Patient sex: M
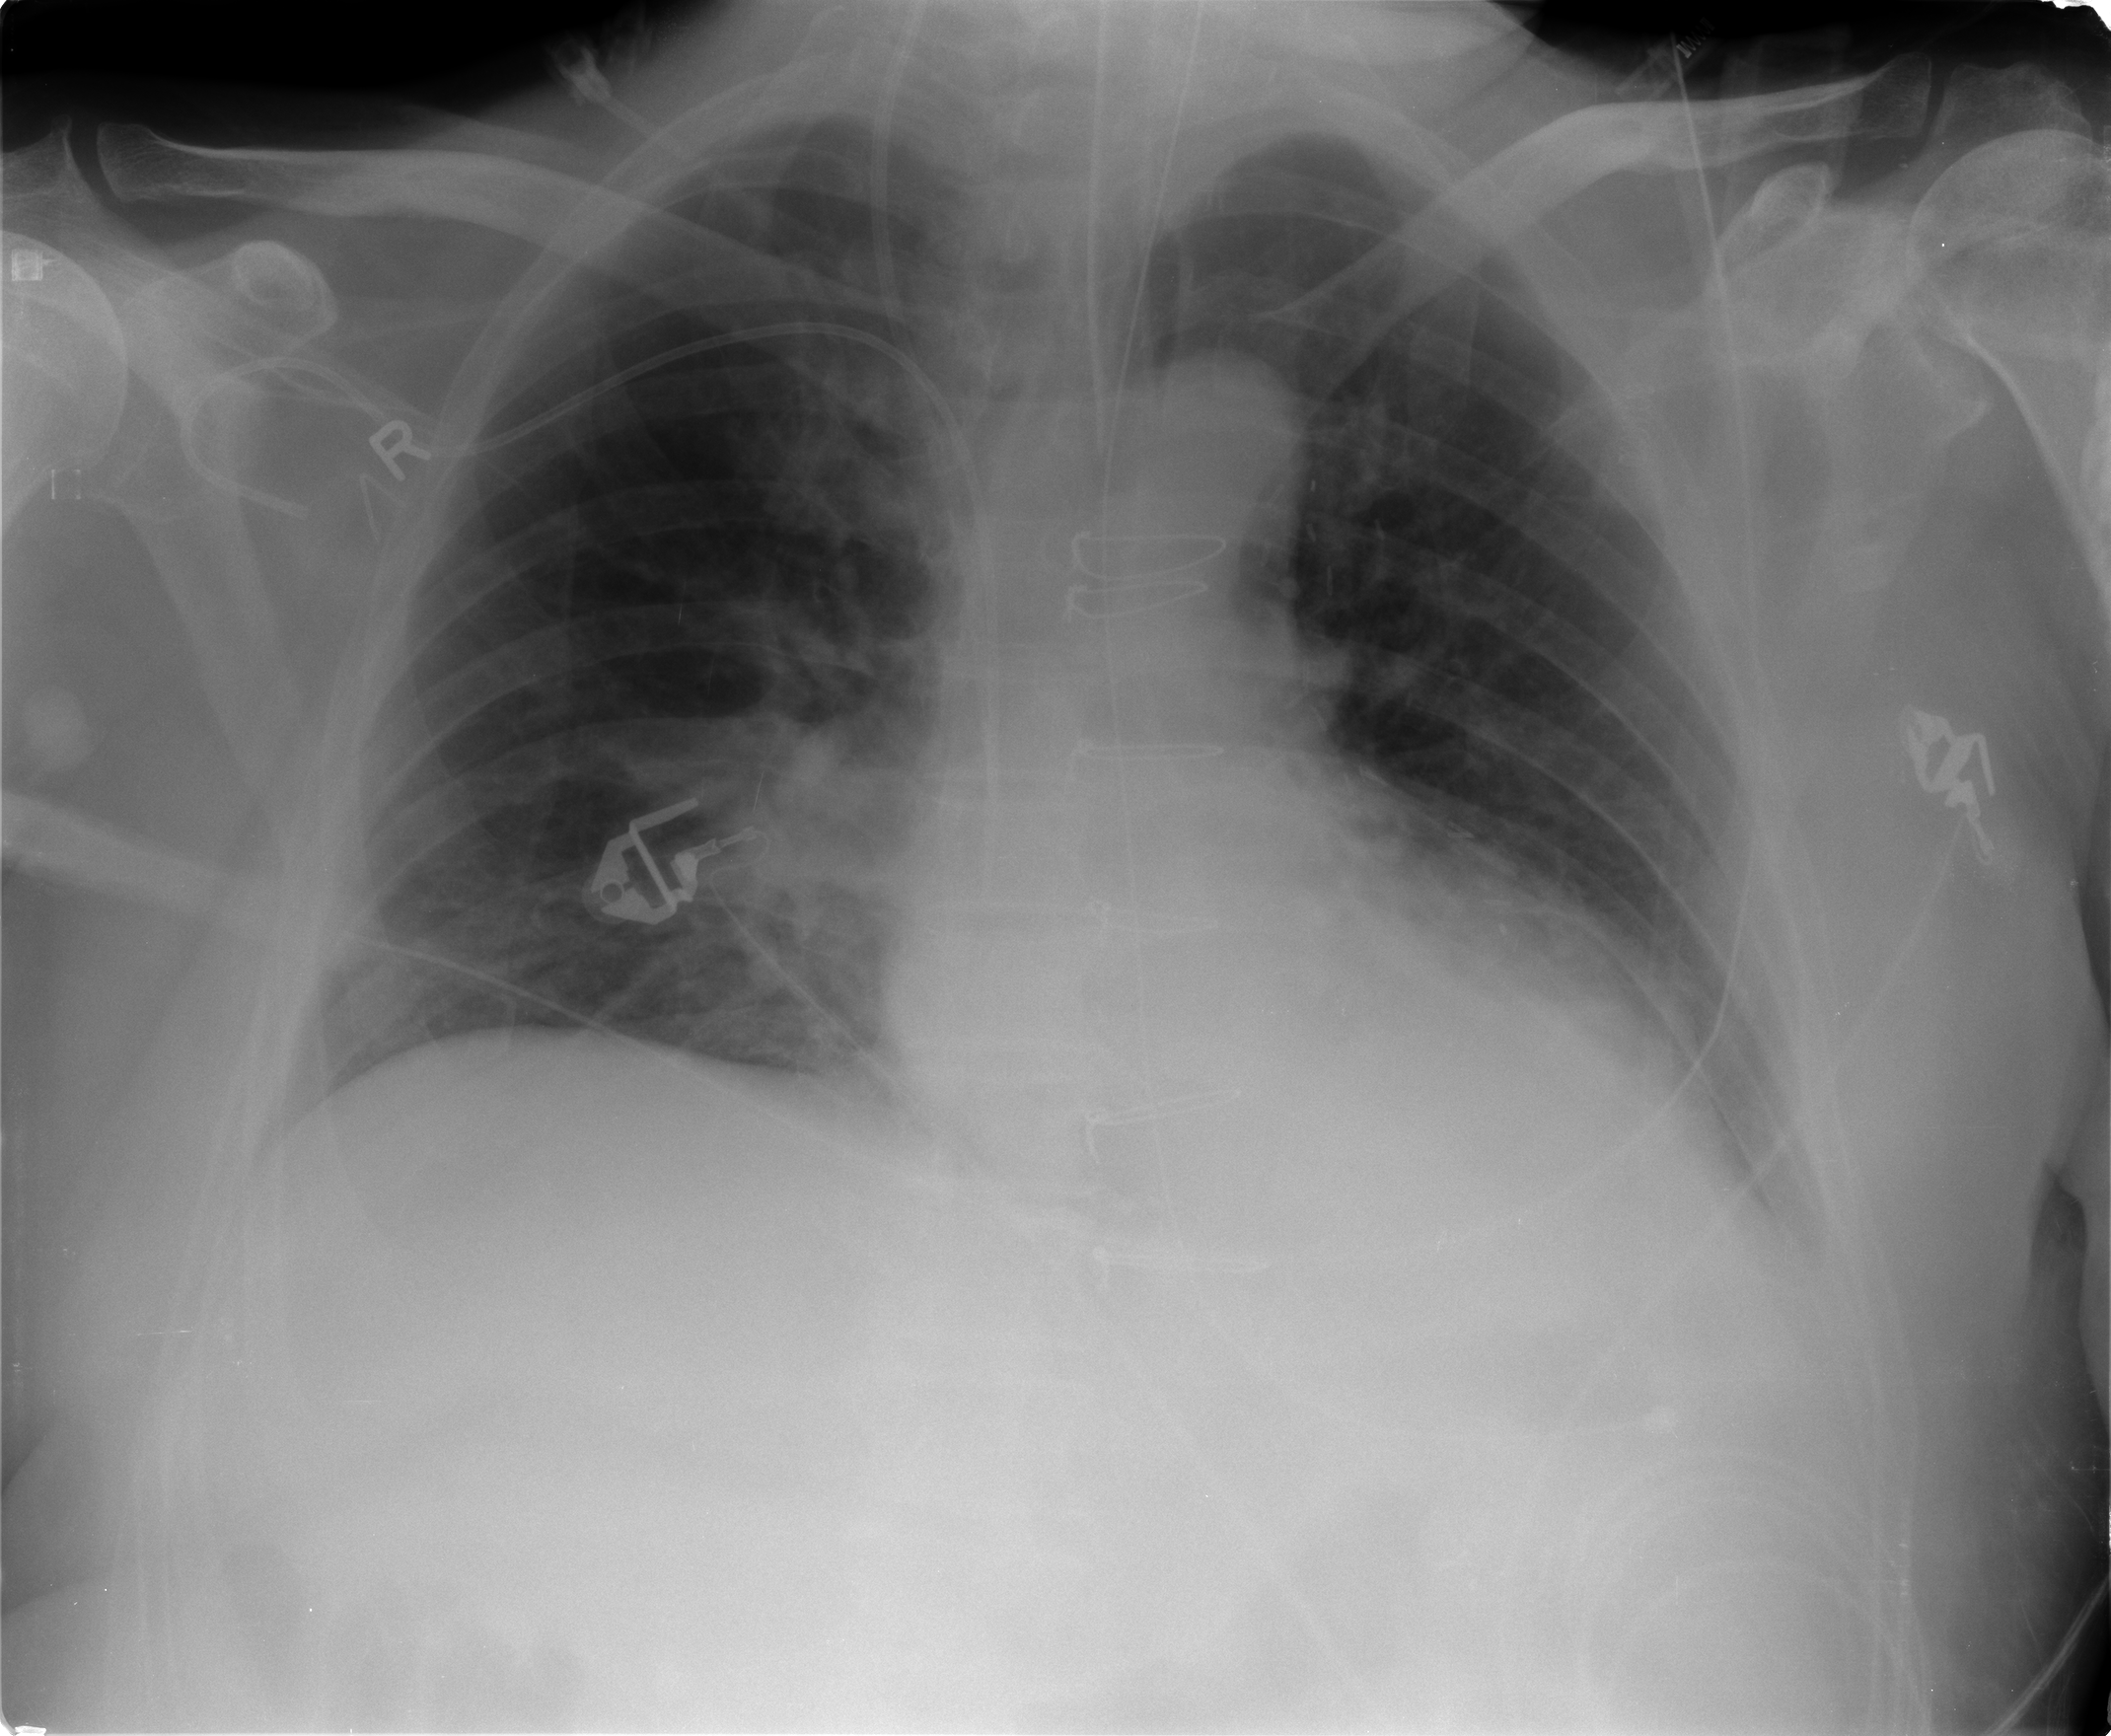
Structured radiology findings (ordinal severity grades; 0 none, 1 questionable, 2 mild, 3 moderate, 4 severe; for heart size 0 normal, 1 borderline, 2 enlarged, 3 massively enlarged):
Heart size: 1
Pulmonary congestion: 1
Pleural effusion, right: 0
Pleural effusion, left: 1
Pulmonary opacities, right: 1
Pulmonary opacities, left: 0
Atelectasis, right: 2
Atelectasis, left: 2